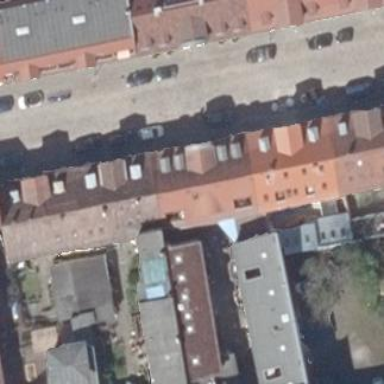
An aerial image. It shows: Historic Baroque building with apartments. The building has gabled roof made of red roof tiles. Its exterior features yellow and white color scheme.